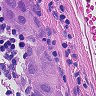
Metastatic tissue present: yes